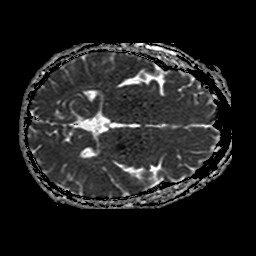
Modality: ADC
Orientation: axial
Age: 57
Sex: male
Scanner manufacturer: philips
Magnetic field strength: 1.5 T
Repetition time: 3.503 s
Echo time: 0.09255 s